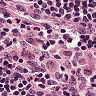
Metastatic tissue present: no